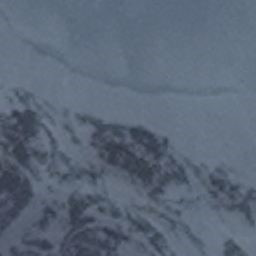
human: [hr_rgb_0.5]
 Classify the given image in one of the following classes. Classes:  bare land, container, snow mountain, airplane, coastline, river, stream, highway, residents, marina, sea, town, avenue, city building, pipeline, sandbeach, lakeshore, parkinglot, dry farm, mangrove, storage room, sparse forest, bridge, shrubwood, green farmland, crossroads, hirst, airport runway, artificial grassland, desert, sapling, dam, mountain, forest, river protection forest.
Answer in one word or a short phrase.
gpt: snow mountain